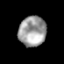
Tissue: prostate
Cell type: T cells
Senescence score: 0.3464
Nuclear area (px): 812
Mean DAPI intensity: 158.062